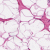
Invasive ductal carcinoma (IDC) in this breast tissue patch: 0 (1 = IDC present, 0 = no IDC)